Question: I'm new to both Ionic and Angular, so I'm not sure where the problem would actually lie between the two(if either). I seem to have a problem with ng-repeat not clearing memory. I've written a bare bones example to demonstrate
<URL>
index.html
'''
<html>
<head>
<meta charset="utf-8">
<meta name="viewport" content="initial-scale=1, maximum-scale=1, user-scalable=no, width=device-width">
<title></title>
<link href="//code.ionicframework.com/nightly/css/ionic.css" rel="stylesheet">
<!-- ionic/angularjs js -->
<script src="//code.ionicframework.com/nightly/js/ionic.bundle.js"></script>
<script src="cordova.js"></script>
<script src="js/app.js"></script>
</head>
<body ng-app="starter">
<ion-pane>
<ion-header-bar class="bar-stable">
<h1 class="title">Ionic Blank Starter</h1>
</ion-header-bar>
<ion-content ng-controller="CardsCtrl">
<div ng-repeat="card in cards" on-tap="start(1000)">
<img ng-src="{{card.image}}">
</div>
</ion-content>
</ion-pane>
</body>
</html>
'''
js/app.js
'''
angular.module('starter', ['ionic'])
.run(function($ionicPlatform) {
$ionicPlatform.ready(function() {
// Hide the accessory bar by default (remove this to show the accessory bar above the keyboard
// for form inputs)
if(window.cordova && window.cordova.plugins.Keyboard) {
cordova.plugins.Keyboard.hideKeyboardAccessoryBar(true);
}
if(window.StatusBar) {
StatusBar.styleDefault();
}
});
}).controller('CardsCtrl', function($scope) {
$scope.cards = [];
var addCards = function(_num, y) {
for (var x = 0; x < _num; x++)
{
$scope.cards.push({
image:"http://i.imgur.com/QR8mZAt.jpg?"+y
});
}
}
addCards(1, "new");
var cardDestroyed = function(y) {
//console.log("destroy");
$scope.cards.splice(0, 1);
addCards(1, y);
};
$scope.start = function(y){
console.log("start");
for (var x = 0; x < y; x++)
{
cardDestroyed(y);
}
console.log("stop");
}
})
'''
every time you click the picture, the array ng-repeat is using will have an element removed and added 1000 times. But there is something sticking around in memory, causing my actual app to crash.

Can anyone shed some insight as to if I'm doing something wrong, or if it's actually a bug? I've looked through github and haven't seen a bug report which matches what I'm seeing, and once I've determined it's not just me doing something wrong I'll go make a report.
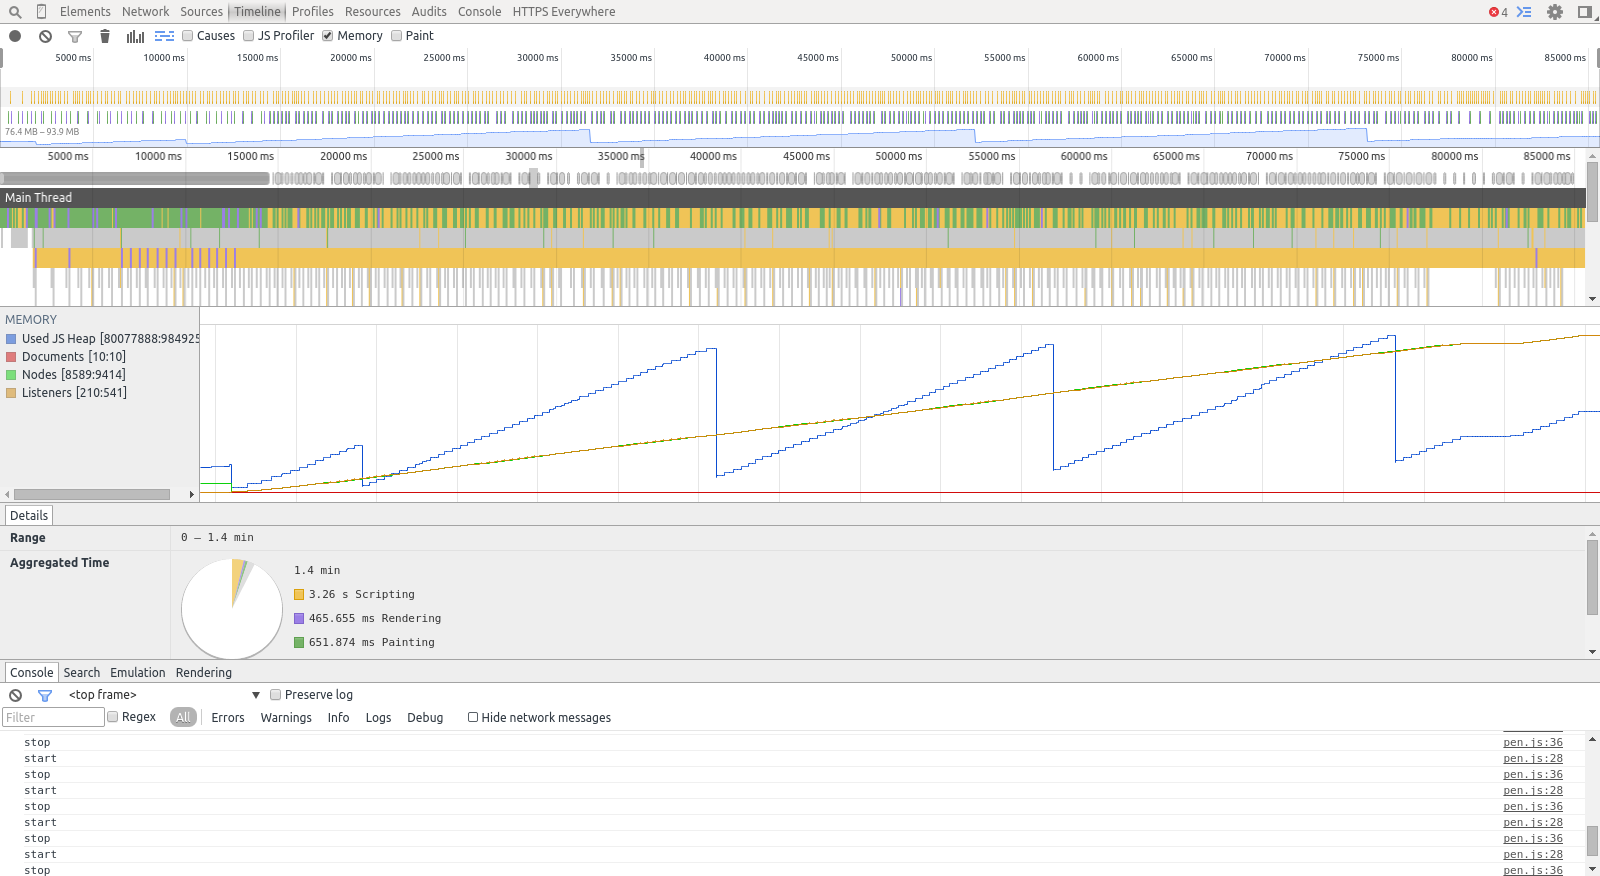
Answer: If you follow the chart, you can see that the issue is the number of Event Listeners that are issued. Due to the way that '$watch' works within angular, removing an element from an array and then adding a new element doesn't remove the '$watch' on the old element, causing the number of Event listeners to continue to spawn infinitely.
By default, the '$watch()' function only checks object reference equality. This means that within each '$digest', angular will check to see if the new and old values are the same "physical" object. This means that the vanilla '$watch()' statement will only invoke its handler if you actually change the underlying object reference.
There are two ways to solve this issue. Firstly, you can use the new Bind Once syntax that is provided in Angular 1.3. Changing your 'ng-repeat' to 'ng-repeat="card in ::cards"' will create a bind only until the expression is evaluated, then destroy the listener. This is ideal for situations where you know that the element will never change once it's been evaluated.
The other method is to use a more aggressive tracking on the elements. 'ng-repeat="card in cards track by $id"' will cause the elements to be tracked by the '$id' field, and angular will be able to smartly remove the listener when the object with the unique '$id' no longer exists in the DOM.
Watching both of these in the timeline, you will see that the first option Bind Once will spend more time with no listeners, as it will destroy the listeners after evaluation and only spawn new listeners to add the new elements to the DOM. The second option will spend most of it's time at the upper bounds of listeners for your number of active elements, but will drop all the listeners as elements are removed and add new listeners to replace them.
In the end, Bind Once will be more efficient if you know the elements aren't going to change, only be replaced; Tracking will be more flexible if your elements could change between being added and removed.